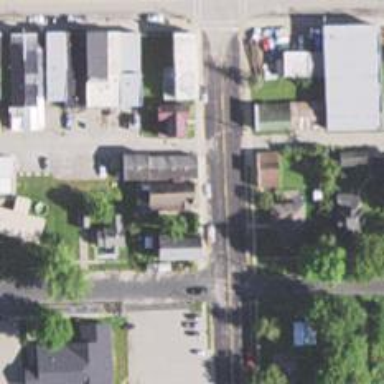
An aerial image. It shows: Alley classified as service road.